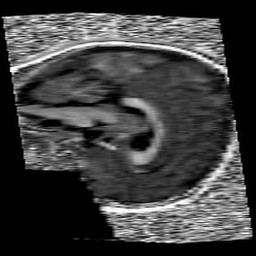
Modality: UNIT1
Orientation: sagittal
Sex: female
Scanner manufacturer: siemens
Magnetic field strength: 3 T
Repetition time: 5 s
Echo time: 0.00355 s